Interaction volume radius: 10 \u00c5
Interaction volume height: 40 \u00c5
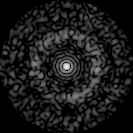
Disorder parameter: 0.8362